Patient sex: M
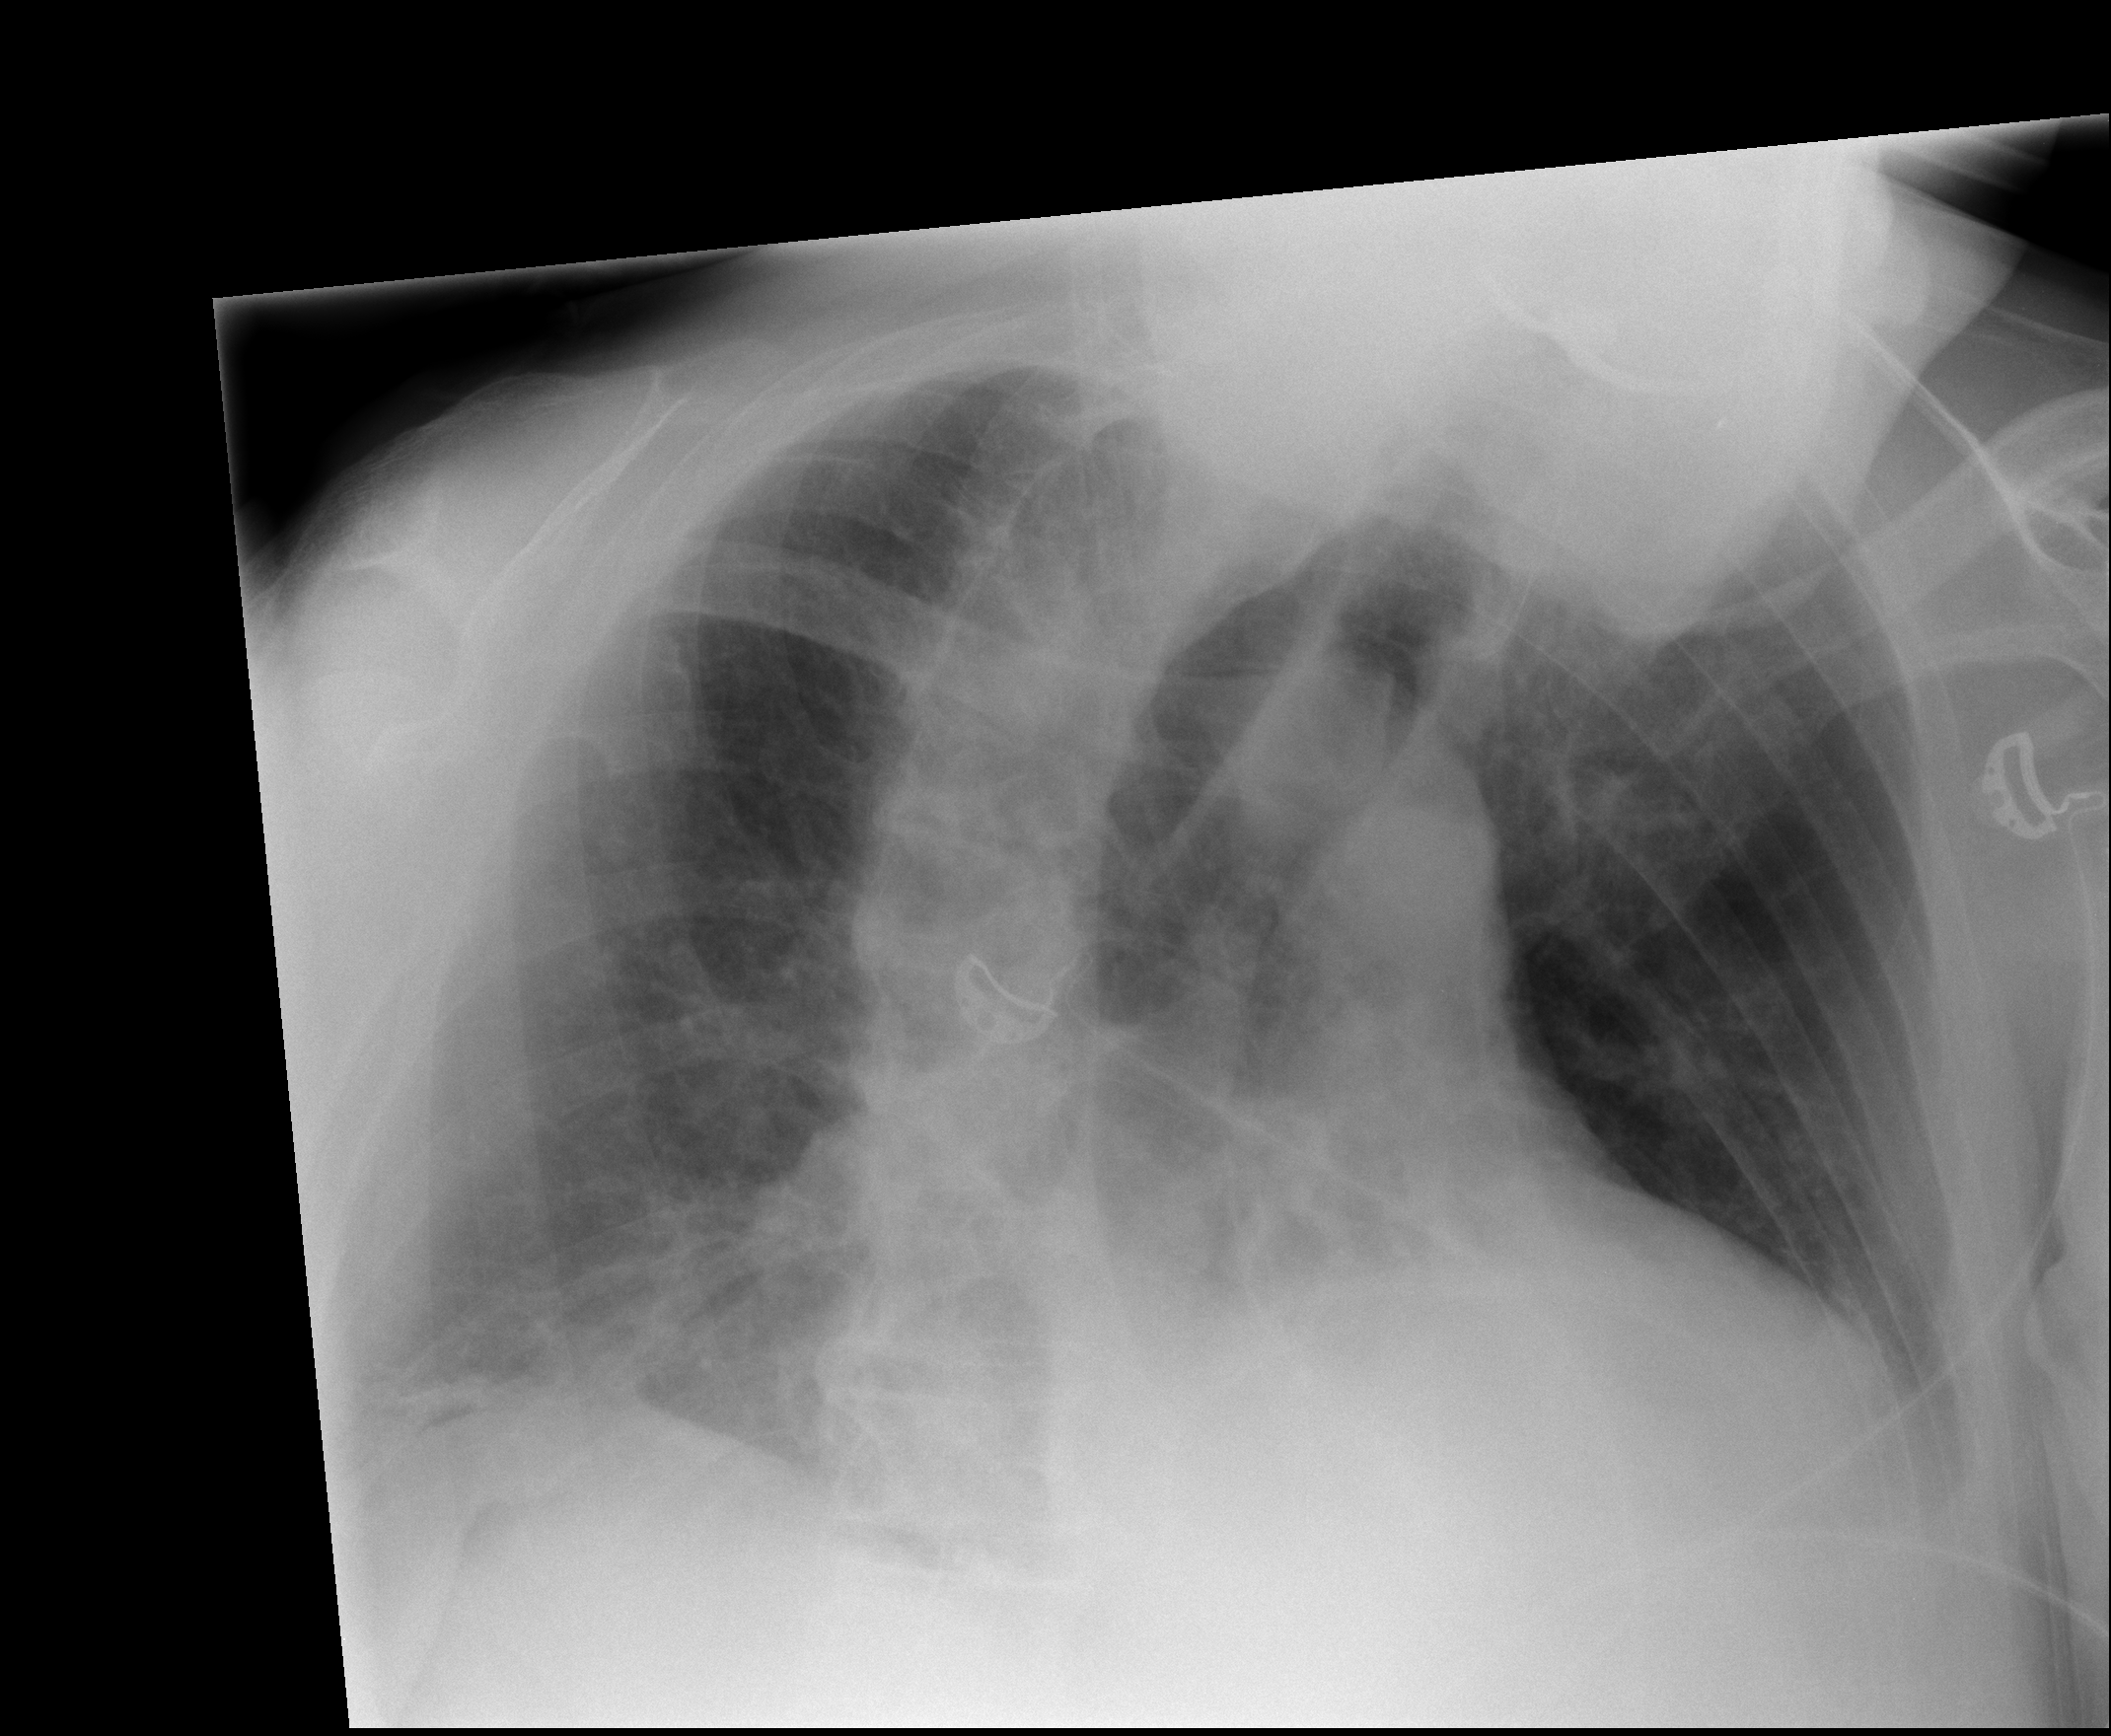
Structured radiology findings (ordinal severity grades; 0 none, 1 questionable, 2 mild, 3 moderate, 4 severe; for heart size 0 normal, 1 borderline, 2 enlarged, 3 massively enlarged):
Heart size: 0
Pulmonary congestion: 0
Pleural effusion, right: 2
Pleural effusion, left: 2
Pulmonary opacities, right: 2
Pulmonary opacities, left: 1
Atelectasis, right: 2
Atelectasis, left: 2